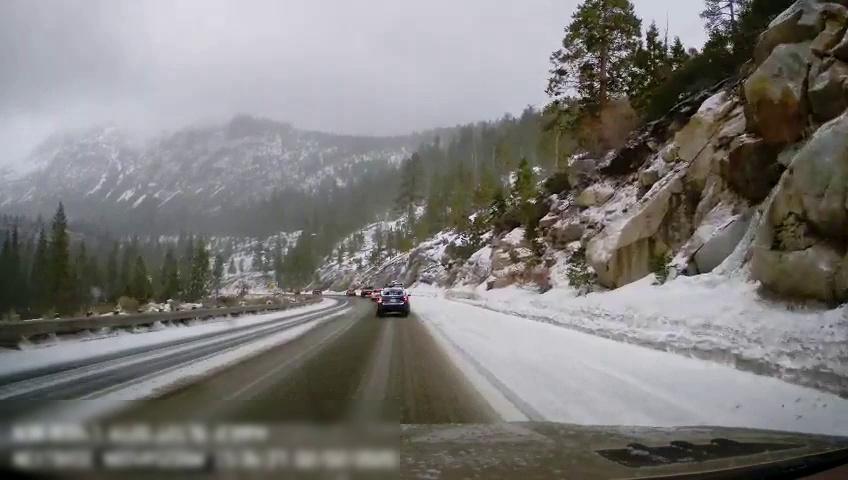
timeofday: Day
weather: Snowy
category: Drivable Space
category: Vehicles | Car
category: Vehicles | Truck
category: Vehicles | Car